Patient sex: F
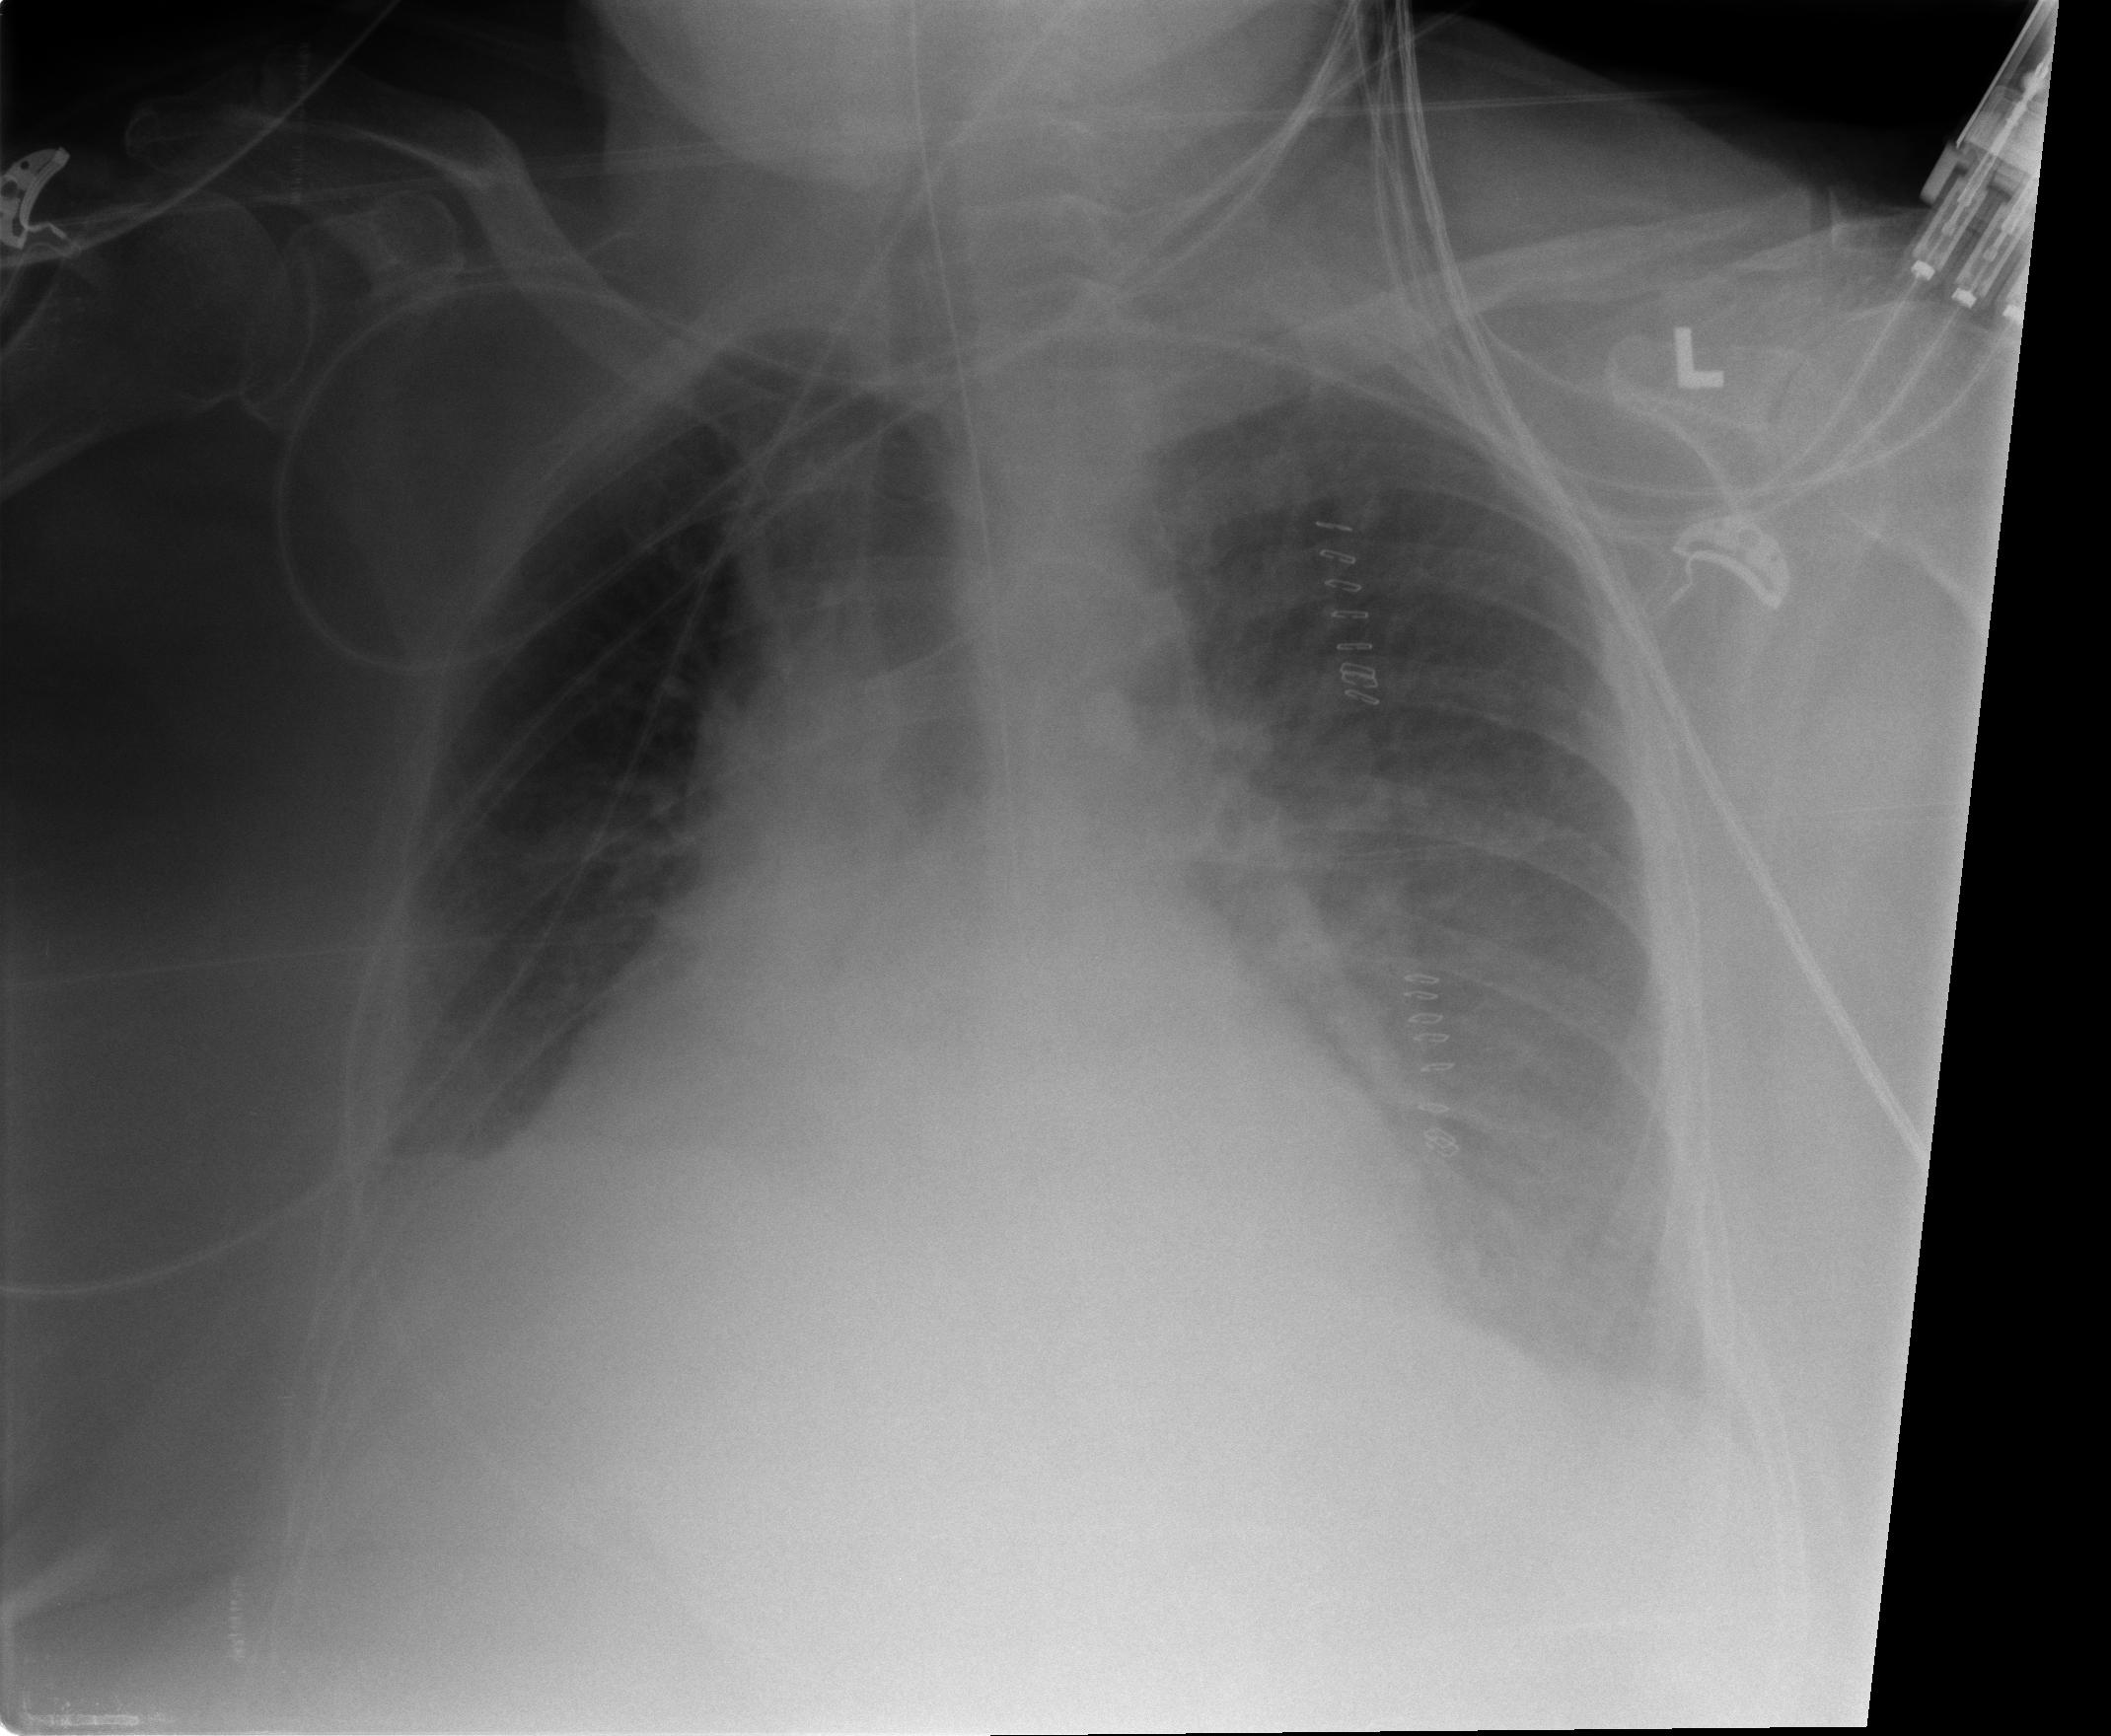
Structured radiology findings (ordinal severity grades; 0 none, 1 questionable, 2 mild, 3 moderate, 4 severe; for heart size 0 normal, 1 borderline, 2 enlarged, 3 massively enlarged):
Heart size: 2
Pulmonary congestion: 2
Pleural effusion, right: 1
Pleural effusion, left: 2
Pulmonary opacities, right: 2
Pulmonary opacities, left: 2
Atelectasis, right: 0
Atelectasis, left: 2